Question: I am retrieving details from elastic search in my angular application. which worked when i installed the elastic search on my local machine. I had to append the following lines to the elasticsearch.yml file to get it work with the angularApp.
'''
http.cors.allow-origin: "/.*/"
http.cors.enabled: true
'''
Now elastic search server is installed with a docker. It also worked when i ran without adding those two lines. But when i added and restart the elastic search,
it gives me the following error.
'''
{1.4.2}: Setup Failed ...
- SettingsException[Failed to load settings from [file:/elasticsearch/config/elasticsearch.yml]]
ScannerException[while scanning a simple key; could not found expected ':'; in 'reader', line 7, column 3:
http.cors.enabled: true
^]
org.elasticsearch.common.settings.SettingsException: Failed to load settings from [file:/elasticsearch/config/elasticsearch.yml]
at org.elasticsearch.common.settings.ImmutableSettings$Builder.loadFromStream(ImmutableSettings.java:947)
at org.elasticsearch.common.settings.ImmutableSettings$Builder.loadFromUrl(ImmutableSettings.java:931)
at org.elasticsearch.node.internal.InternalSettingsPreparer.prepareSettings(InternalSettingsPreparer.java:77)
at org.elasticsearch.bootstrap.Bootstrap.initialSettings(Bootstrap.java:106)
at org.elasticsearch.bootstrap.Bootstrap.main(Bootstrap.java:177)
at org.elasticsearch.bootstrap.Elasticsearch.main(Elasticsearch.java:32)
Caused by: while scanning a simple key
in 'reader', line 6, column 3:
http.cors.allow-origin:"/.*/"
^
'''
Here is the Elasticsearch.yml file on the server

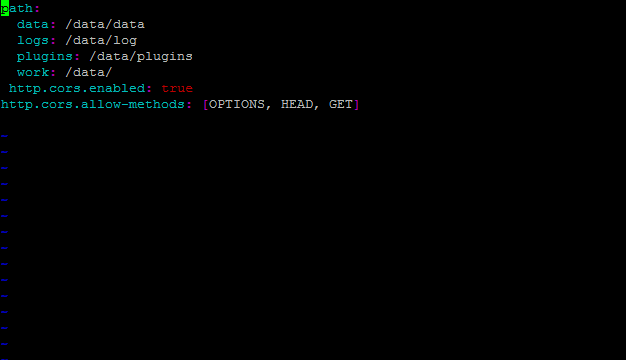
Answer: There are at least two possible issues, which are not mutually exclusive:
First:
'''
http.cors.allow-origin:"/.*/"
'''
should really be
'''
http.cors.allow-origin: "/.*/"
'''
as YAML notation requires white space separation between the ':' and the value of a key-value pair.
Second, the error trace you provided suggests that there is leading white space in front of 'http.cors.allow-origin: "/.*/"' that is inconsistent with its block per proper YAML notation. It's more likely that the 'http.cors.allow-origin: "/.*/"' needs to be devoid of leading white space if any exists (since I think 'http' is typically a top-level block in Elasticsearch configuration files).